【题型】证明题　【知识点】解析几何　【难度】medium
如图，已知点 $P$ 是 $y$ 轴左侧（不含 $y$ 轴）一点，抛物线 $C: y^2 = 4x$ 上存在不同的两点 $A, B$，满足 $PA, PB$ 的中点均在抛物线 $C$ 上.

(1) 求抛物线 $C$ 的焦点到准线的距离；

(2) 设 $AB$ 中点为 $M$，且 $P(x_P, y_P), M(x_M, y_M)$，证明：$y_P = y_M$；

(3) 若 $P$ 是曲线 $x^2 + \dfrac{y^2}{4} = 1 (x < 0)$ 上的动点，求 $\triangle PAB$ 面积的最小值.
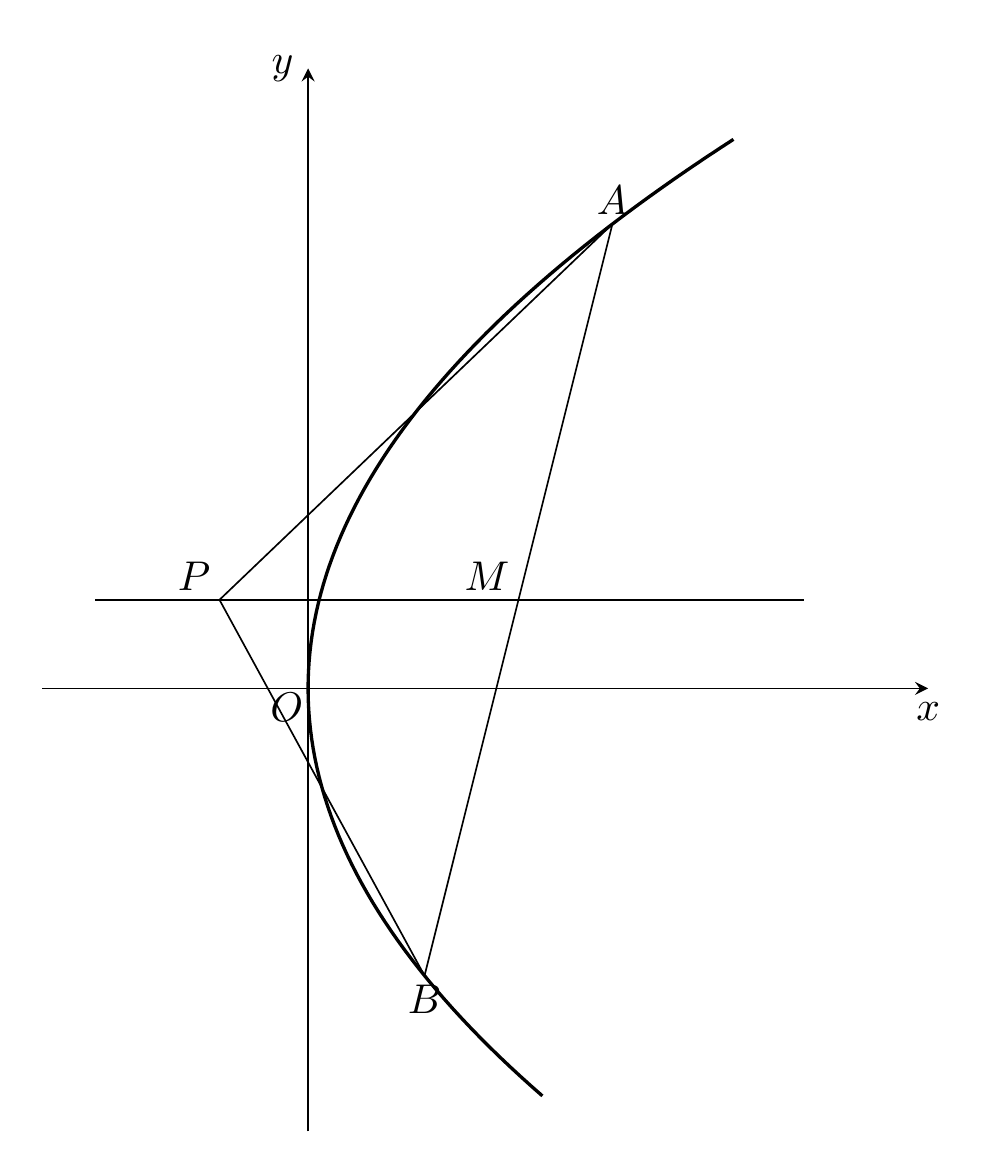
【解答】
【答案】 (1) 2; (2) 证明见解析; (3) $6\sqrt{2}$.

【分析】 (1) 直接利用抛物线定义得到答案.

(2) 设 $P(x_0, y_0), A(\dfrac{y_1^2}{4}, y_1), B(\dfrac{y_2^2}{4}, y_2)$，根据 $AP$ 中点在抛物线上得到 $y_1^2 - 2y_0y_1 + 8x_0 - y_0^2 = 0$，同理得到 $y_1, y_2$ 是二次方程 $y^2 - 2y_0y + 8x_0 - y_0^2 = 0$ 的两不等实根，计算得到答案.

(3) 设 $t = \sqrt{1 - x_0 - x_0^2} \in [1, \dfrac{\sqrt{5}}{2}]$，代换得到 $S = \dfrac{1}{2} (x_M - x_0) |y_1 - y_2| = 6\sqrt{2}t^3$ 计算得到答案.

【详解】 (1) 焦点坐标为 $(1, 0)$，准线方程为 $x = -1$，所以，焦点到准线的距离为 2.

(2) 设 $P(x_0, y_0), A(\dfrac{y_1^2}{4}, y_1), B(\dfrac{y_2^2}{4}, y_2)$，

则 $PA$ 中点为 $(\dfrac{x_0}{2} + \dfrac{y_1^2}{8}, \dfrac{y_0 + y_1}{2})$，

由 $AP$ 中点在抛物线上可得 $(\dfrac{y_0 + y_1}{2})^2 = 4(\dfrac{x_0}{2} + \dfrac{y_1^2}{8})$，

化简得 $y_1^2 - 2y_0y_1 + 8x_0 - y_0^2 = 0$，显然 $y_2 \neq y_1$，

且对 $y_2$ 也有 $y_2^2 - 2y_0y_2 + 8x_0 - y_0^2 = 0$，

所以 $y_1, y_2$ 是二次方程 $y^2 - 2y_0y + 8x_0 - y_0^2 = 0$ 的两不等实根，

所以 $y_1 + y_2 = 2y_0, y_M = \dfrac{y_1 + y_2}{2} = y_0 = y_P$.

(3) $S = \dfrac{1}{2} (x_M - x_P) (|y_1 - y_M| + |y_M - y_2|) = \dfrac{1}{2} (x_M - x_0) |y_1 - y_2|$，

由 (1) 可得 $y_1 + y_2 = 2y_0, y_1y_2 = 8x_0 - y_0^2$，

$\Delta = (2y_0)^2 - 4(8x_0 - y_0^2) = 8(y_0^2 - 4x_0) > 0 (y_1 \neq y_2)$，

此时 $P(x_0, y_0)$ 在半椭圆 $x^2 + \dfrac{y^2}{4} = 1 (x < 0)$ 上，

$\therefore \Delta = 8(y_0^2 - 4x_0) = 8[4(1 - x_0^2) - 4x_0] = 32(1 - x_0 - x_0^2)$，

$\because -1 \le x_0 < 0, \therefore \Delta > 0$，

$\therefore |y_1 - y_2| = \dfrac{\sqrt{\Delta}}{|a|} = \sqrt{32(1 - x_0 - x_0^2)} = 4\sqrt{2(1 - x_0 - x_0^2)}$，

$|x_M - x_P| = \dfrac{\frac{y_1^2+y_2^2}{4}}{2} - x_0 = \dfrac{(y_1+y_2)^2 - 2y_1y_2}{8} - x_0 = \dfrac{4y_0^2 - 2(8x_0 - y_0^2)}{8} - x_0 = \dfrac{6(4 - 4x_0^2)}{8} - 3x_0 = 3(1 - x_0 - x_0^2)$，

所以 $S = \dfrac{1}{2} (x_M - x_0) |y_1 - y_2| = 6\sqrt{2}(1 - x_0 - x_0^2)\sqrt{1 - x_0 - x_0^2} = 6\sqrt{2}t^3$，

$t = \sqrt{1 - x_0 - x_0^2} \in [1, \dfrac{\sqrt{5}}{2}]$，所以 $S = 6\sqrt{2}t^3 \in [6\sqrt{2}, \dfrac{15\sqrt{10}}{4}]$，

即 $\triangle PAB$ 的面积的最小值是 $6\sqrt{2}$.

【点睛】 本题考查了面积的最值问题，证明坐标关系，综合性强，计算量大，意在考查学生的综合应用能力和计算能力.